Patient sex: M
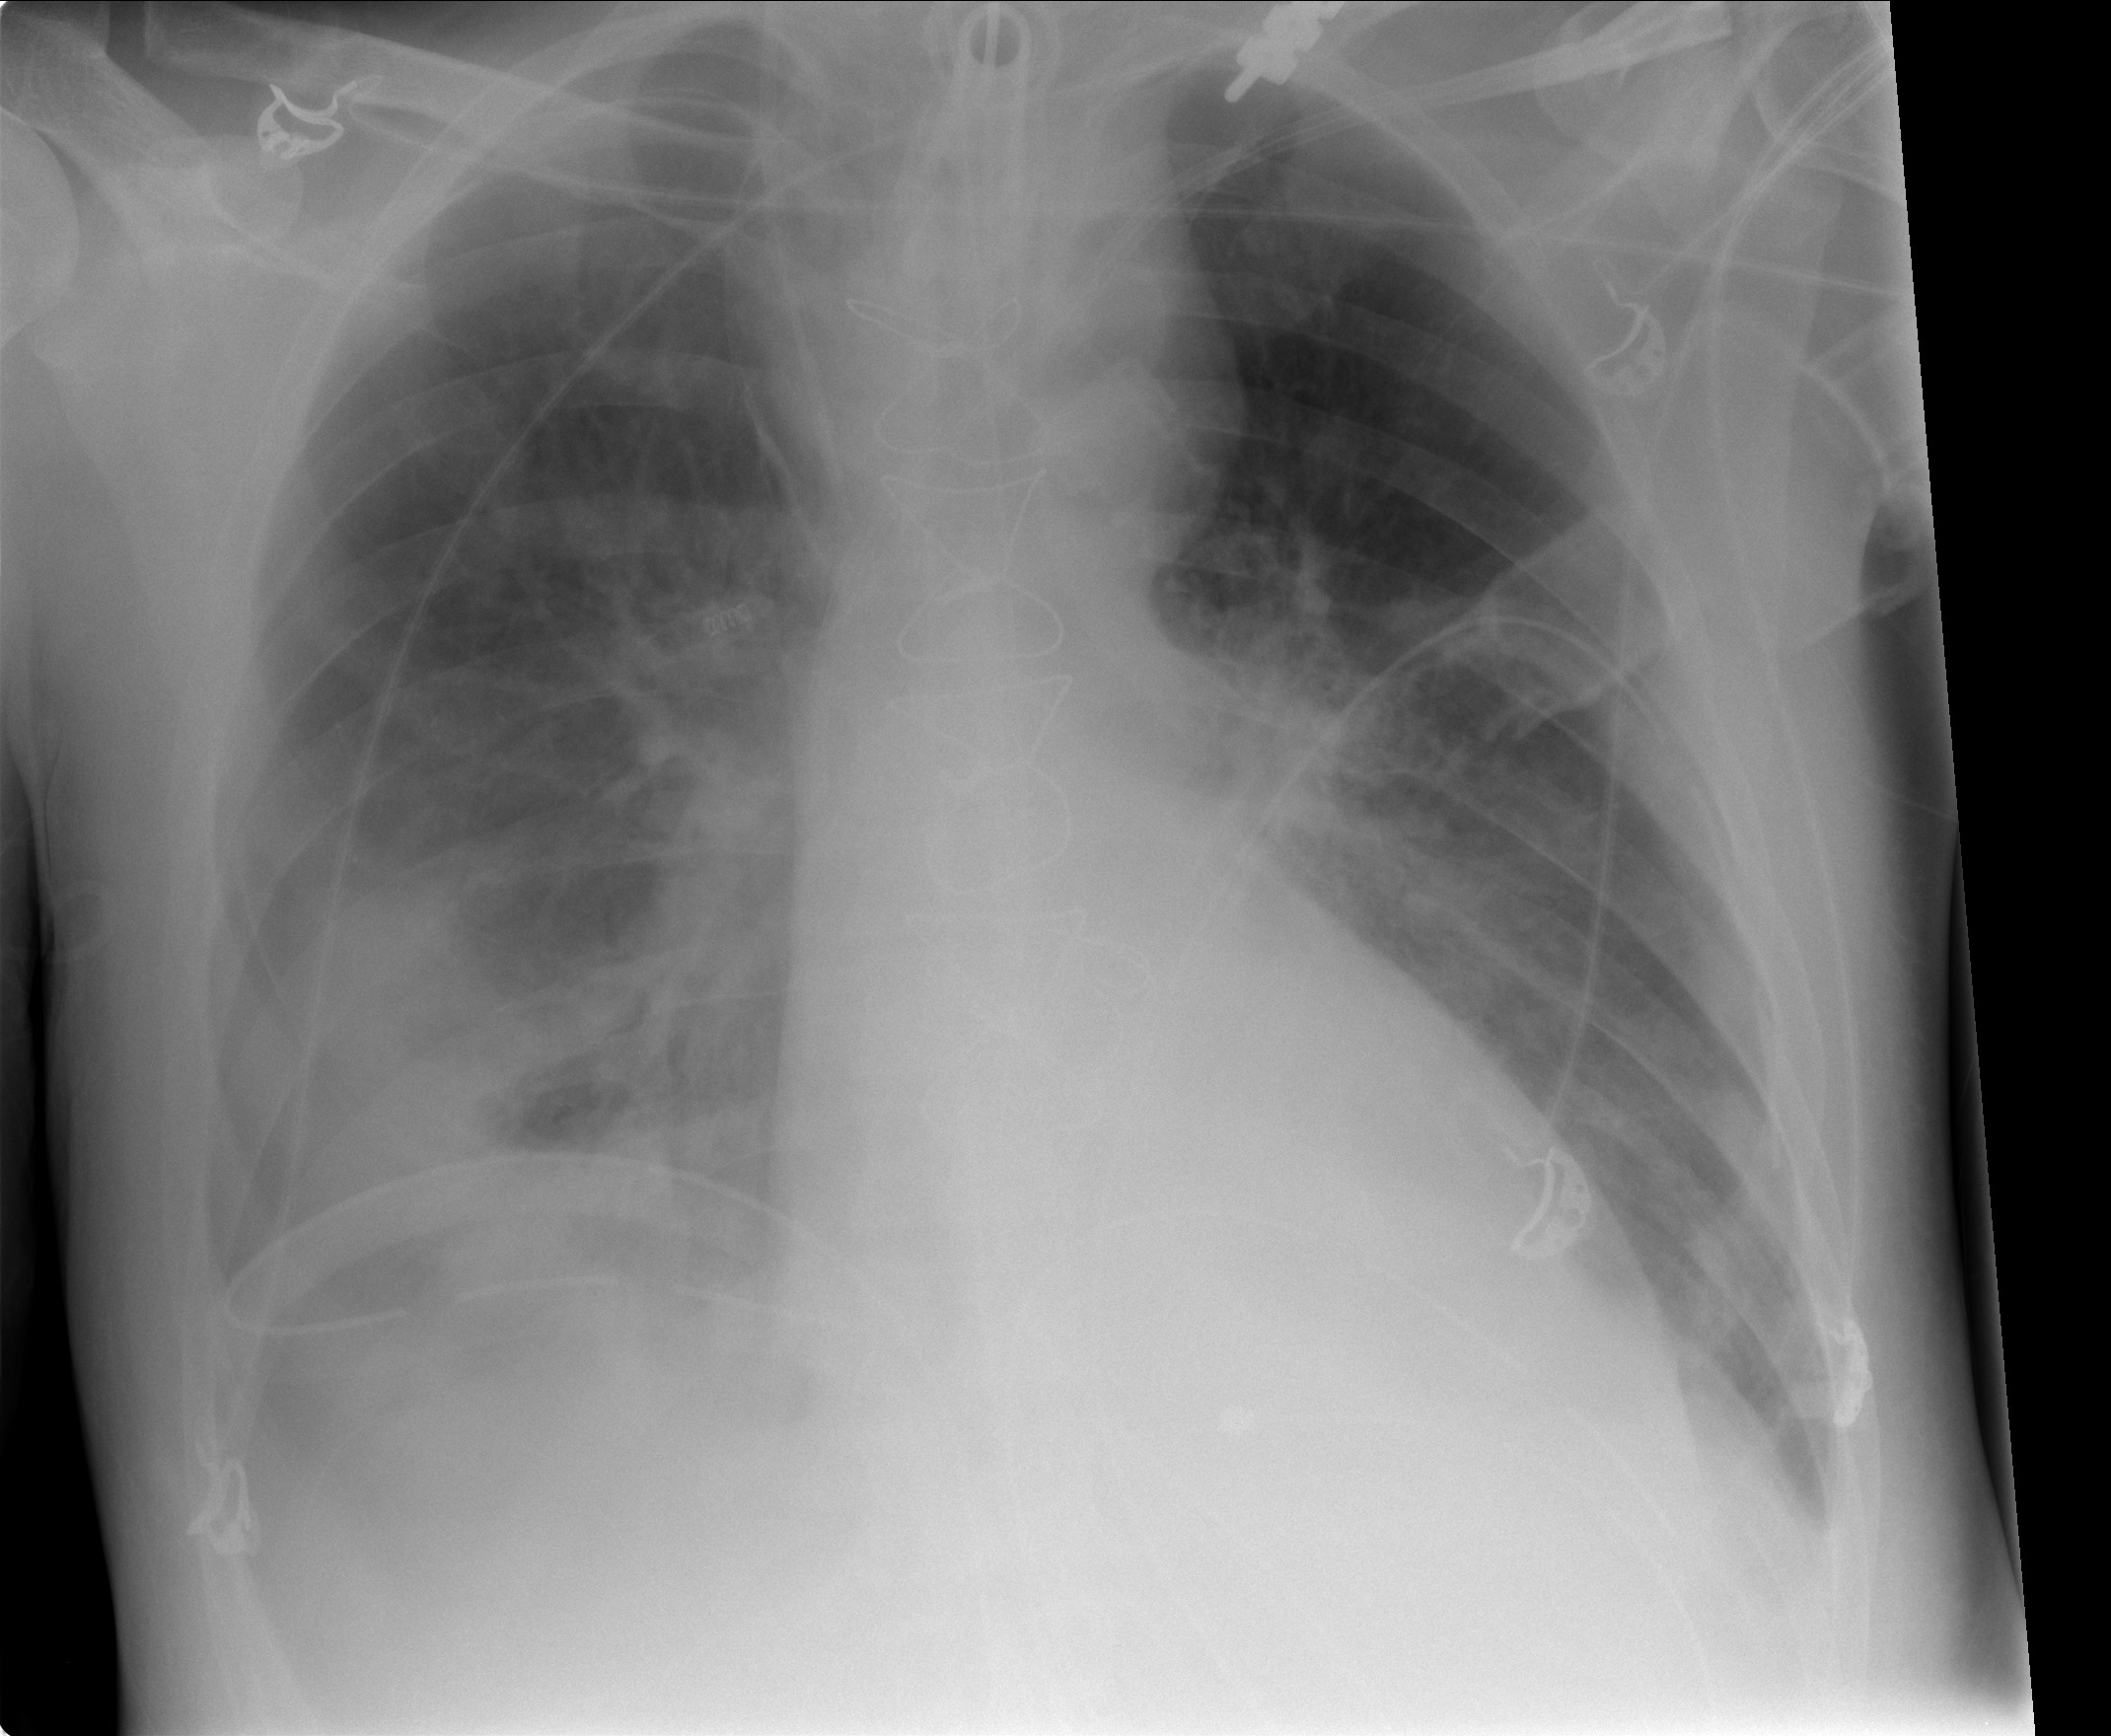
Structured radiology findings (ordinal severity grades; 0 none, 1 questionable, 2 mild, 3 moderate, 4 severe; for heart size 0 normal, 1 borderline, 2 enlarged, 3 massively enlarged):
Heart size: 0
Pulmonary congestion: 2
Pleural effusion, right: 2
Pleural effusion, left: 2
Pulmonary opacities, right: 0
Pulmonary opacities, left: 0
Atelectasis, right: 3
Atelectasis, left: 2